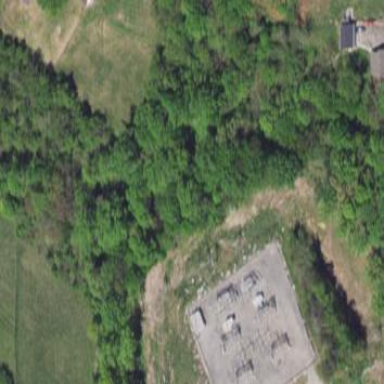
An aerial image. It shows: Distribution level power substation enclosed by fence.